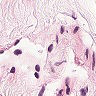
Metastatic tissue present: no